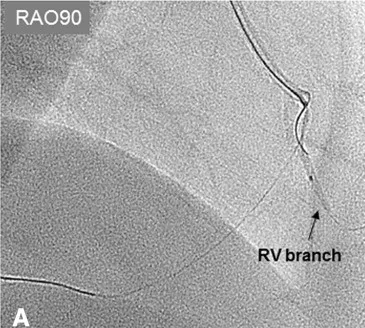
A; Right anterior oblique (RAO) lateral view. Manipulation of Gaia second guidewire with Crusade catheter during dilation for the right ventricular (RV) branch true lumen by 1.5 mm balloon.
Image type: radiology (x_ray)